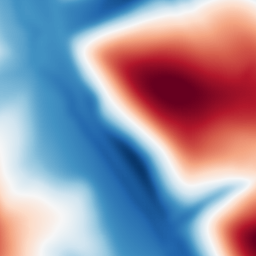
Category: multiscale
Decomposition family: dog
Decomposition parameters: sigma_low: 5
sigma_high: 100
Upsampling method: sinc_hamming
Upsampling parameters: scale: 2
kernel_size: 16
Upsampling scale: 2